Question: This question has been flagged as off-topic (apparently because it is to ), but I fail to see why. It is certainly not about recommending a tool or anything like that. I would just like to know if something is possible to do, and if it is: how.
Let's say we have some ordinary HTML page, and want to apply some graphical effect to it, just for a while, then return to the previous form as if nothing has happened.
An effect I have in mind is something like that:

Are there any jQuery plugins (because it seems there is a jQuery plugin for ) that can do that? Is it even doable, with HTML5 or CSS3 (I don't care much about legacy browsers support)?
The only thing I could come up with was to replace the page with some image, and then apply the transformation to that image, but that doesn't seem like a very good solution, because it would not be possible for the image to look exactly like what a user sees (since the page content is usually dynamic).
Okay, so CSS3 has this 'transform' thing, but for what I can see it provides only relatively simple transformations. What about my case of twisting and squeezing?
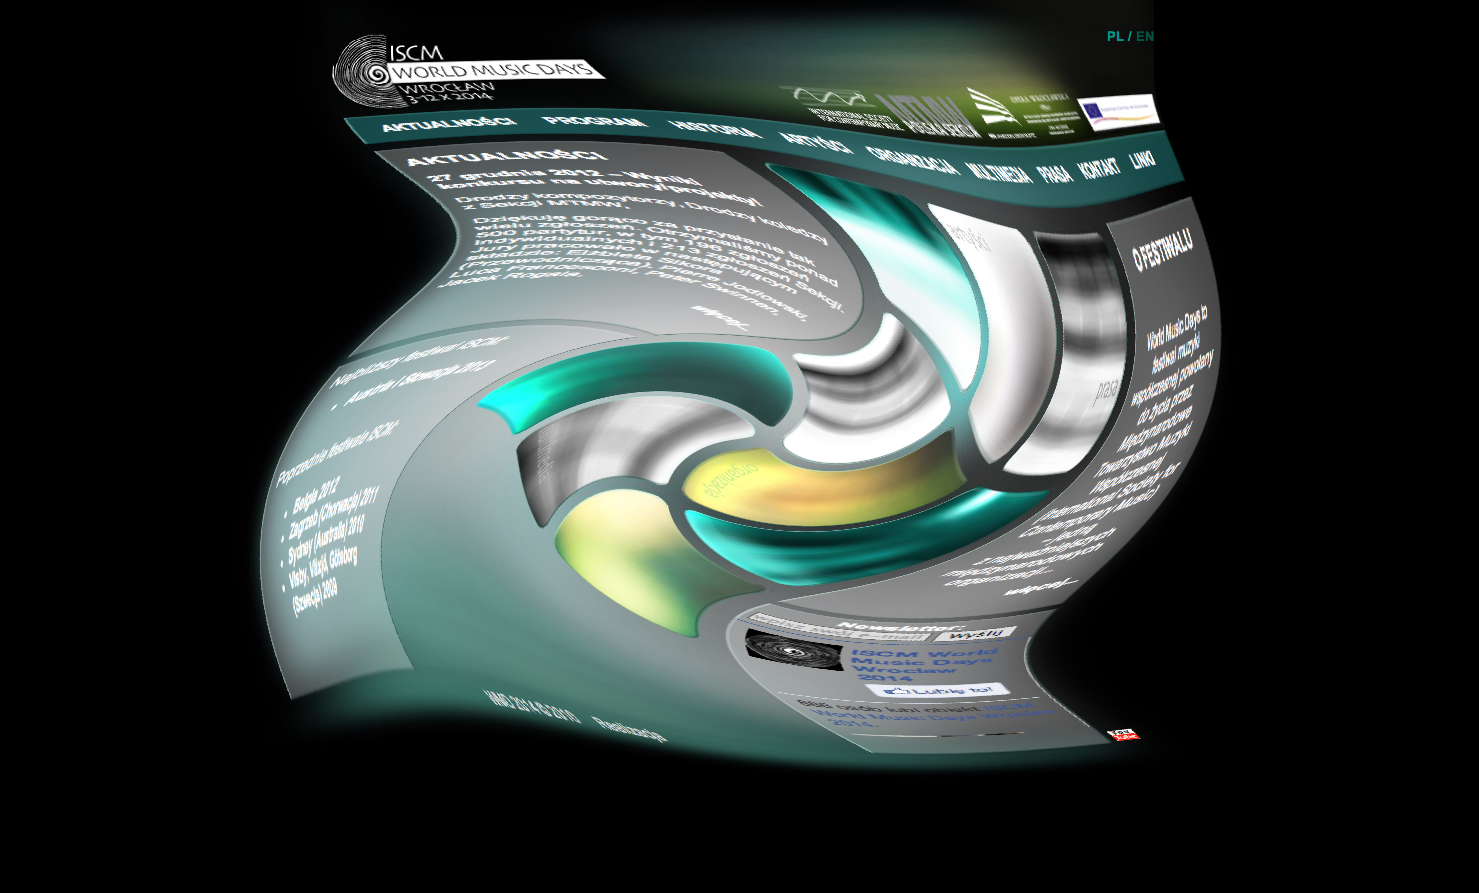
Answer: tl;dr: You can write CSS3 animation for '<html>' or '<body>'.
<URL>